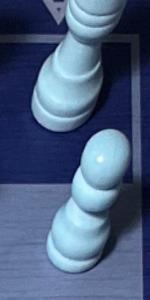
Label: Pawn_White